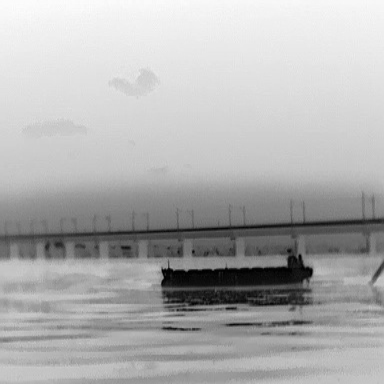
There is a liner in the infrared image.